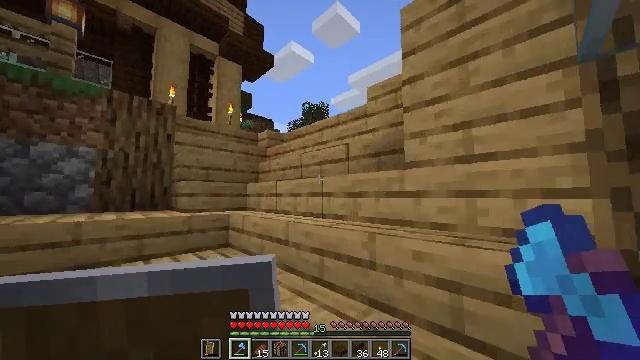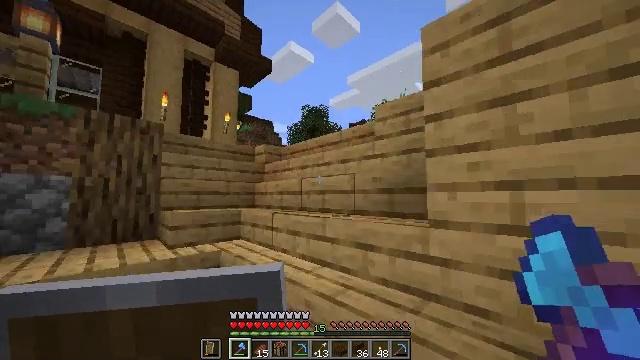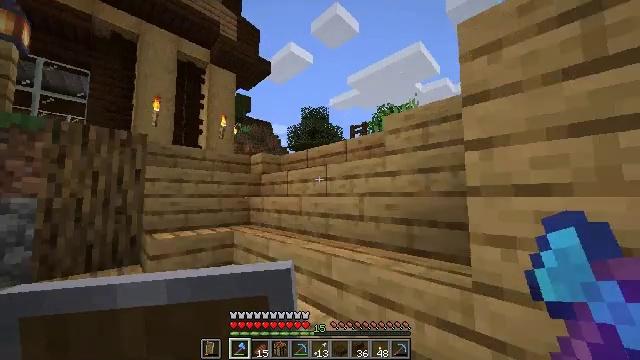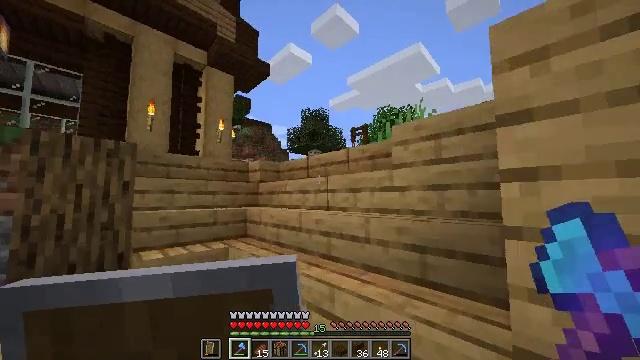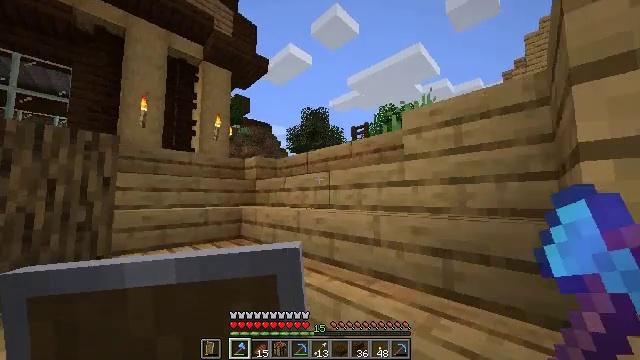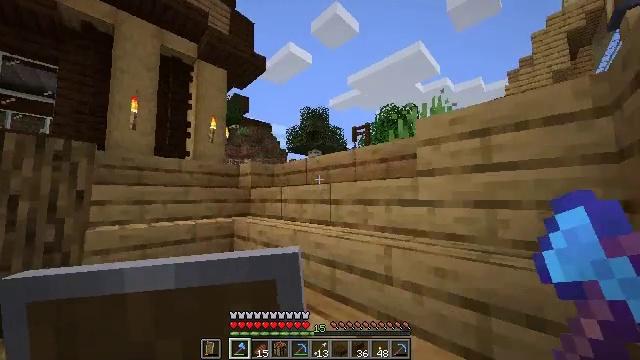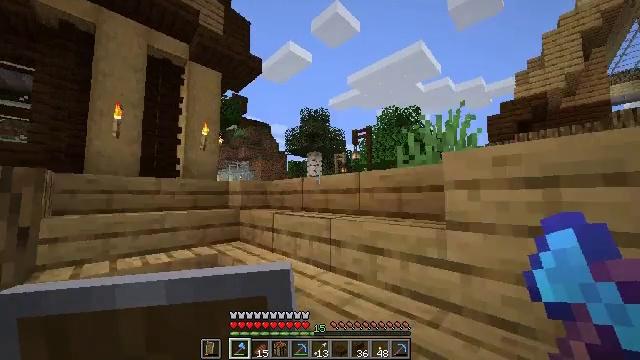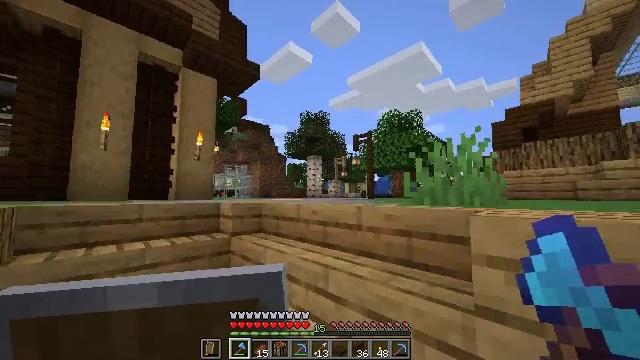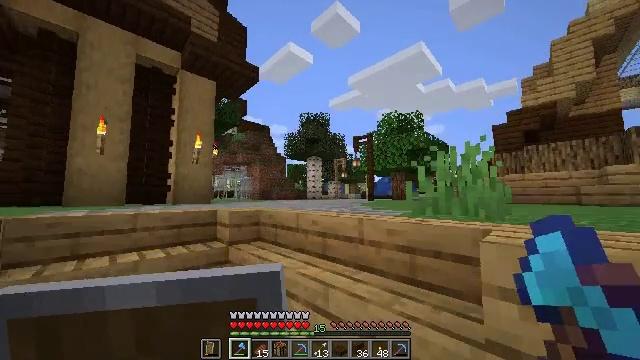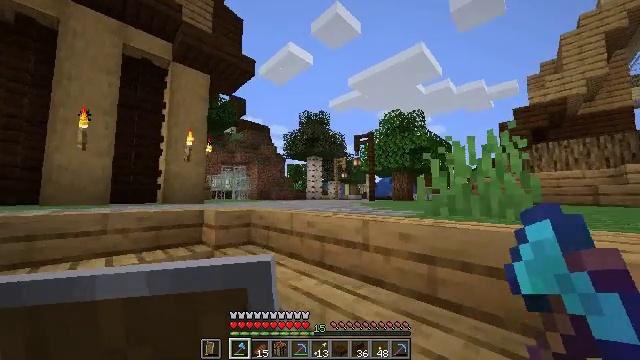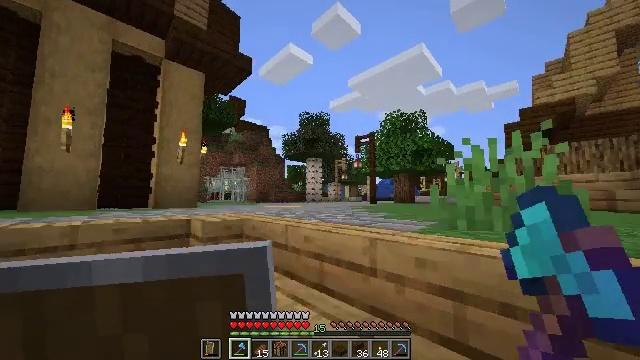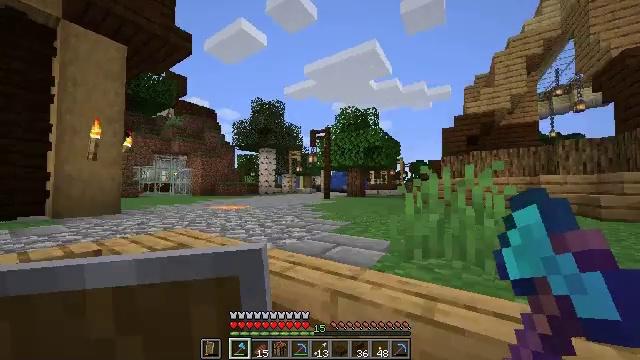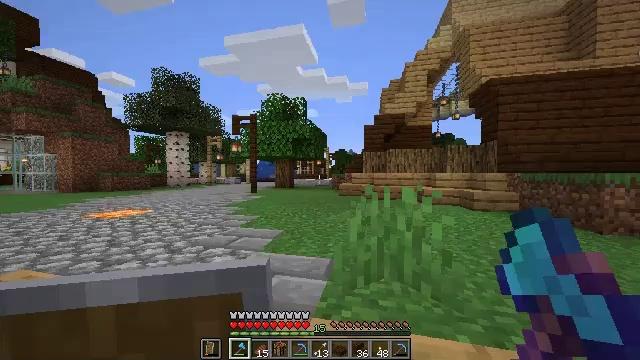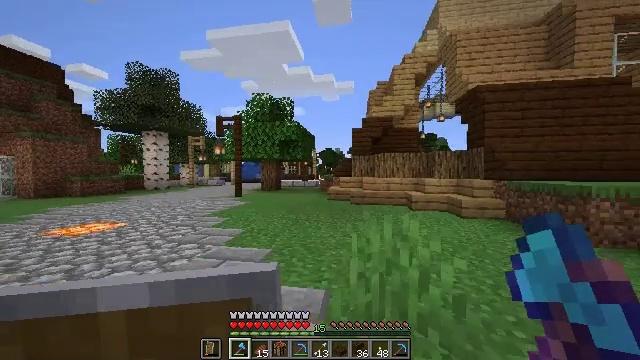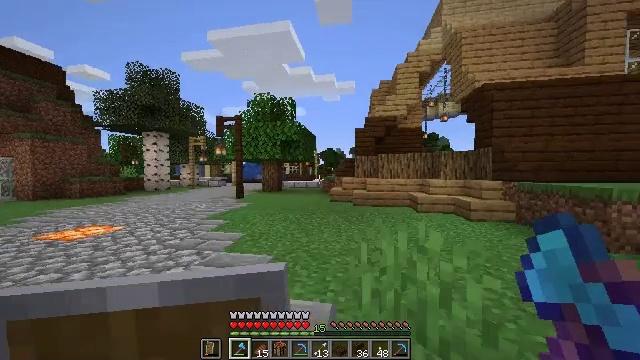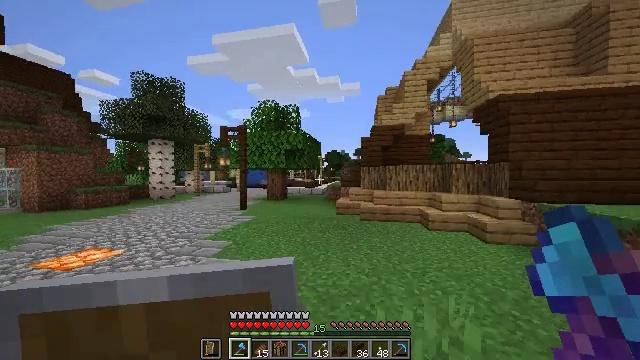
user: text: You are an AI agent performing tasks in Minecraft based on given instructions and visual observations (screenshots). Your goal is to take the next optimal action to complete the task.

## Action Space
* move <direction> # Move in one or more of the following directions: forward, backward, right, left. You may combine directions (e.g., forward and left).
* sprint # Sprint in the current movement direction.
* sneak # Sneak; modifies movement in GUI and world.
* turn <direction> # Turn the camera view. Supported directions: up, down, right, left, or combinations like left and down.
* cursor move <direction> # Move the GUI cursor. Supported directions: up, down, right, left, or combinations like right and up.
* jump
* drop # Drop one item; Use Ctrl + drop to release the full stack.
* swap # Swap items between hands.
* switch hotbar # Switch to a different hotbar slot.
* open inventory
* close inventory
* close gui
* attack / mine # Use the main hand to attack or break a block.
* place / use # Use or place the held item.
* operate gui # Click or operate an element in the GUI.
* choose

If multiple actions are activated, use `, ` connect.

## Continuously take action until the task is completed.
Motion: motion action
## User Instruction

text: Attack the oak planks to recycle it.
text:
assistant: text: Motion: move forward
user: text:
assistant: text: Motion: move forward
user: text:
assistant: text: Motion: move forward
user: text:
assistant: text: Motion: move forward
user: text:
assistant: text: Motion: move forward
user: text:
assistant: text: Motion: move forward
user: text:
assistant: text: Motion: move forward
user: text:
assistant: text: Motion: move forward
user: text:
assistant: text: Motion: move forward
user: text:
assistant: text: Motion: move forward
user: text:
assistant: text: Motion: move forward, turn right and down
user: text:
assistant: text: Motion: move forward, turn right and down
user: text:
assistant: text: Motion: move forward, turn right
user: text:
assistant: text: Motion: move forward
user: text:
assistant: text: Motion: move forward, turn left
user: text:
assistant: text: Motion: move forward
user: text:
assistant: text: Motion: move forward
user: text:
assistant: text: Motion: move forward, jump
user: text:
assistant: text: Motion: move forward, jump
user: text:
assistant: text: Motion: move forward, jump
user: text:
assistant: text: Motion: move forward, jump
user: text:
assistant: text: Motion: move forward, jump
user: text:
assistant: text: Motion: move forward, jump
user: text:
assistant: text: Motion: move forward, jump
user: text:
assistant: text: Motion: move forward
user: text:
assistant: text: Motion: move forward
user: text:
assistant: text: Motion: move forward
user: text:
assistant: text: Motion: move forward, jump
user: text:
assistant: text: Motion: move forward, jump
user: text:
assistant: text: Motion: move forward, turn right and down, jump